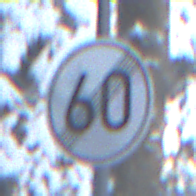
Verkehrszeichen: EndeGeschwindigkeit60
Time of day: MorningAfternoon
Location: Outdoor (Nature)
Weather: Clear
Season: Winter
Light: Natural